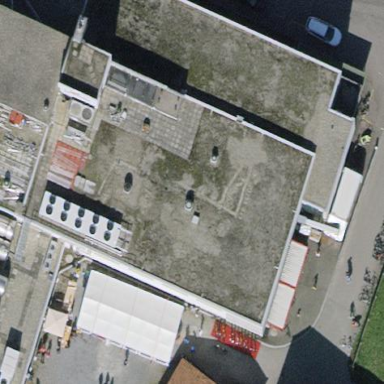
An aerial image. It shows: Industrial building.